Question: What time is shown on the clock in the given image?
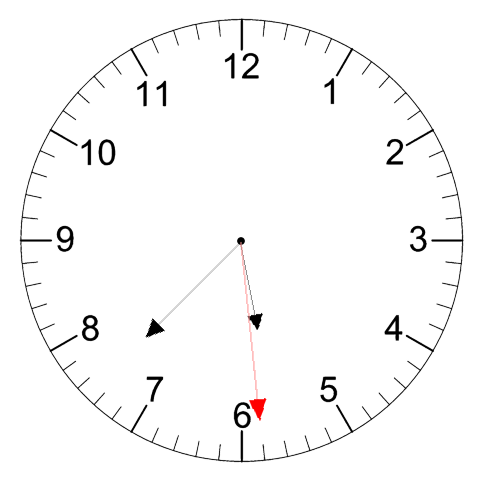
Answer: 05:37:29